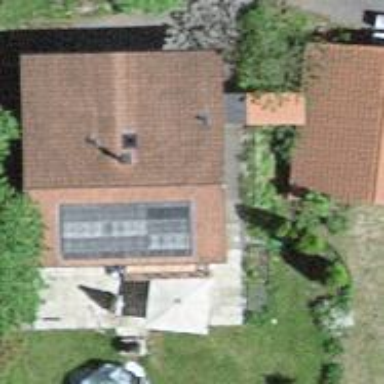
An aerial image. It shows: Simple and straightforward house.